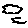
Label: cloud